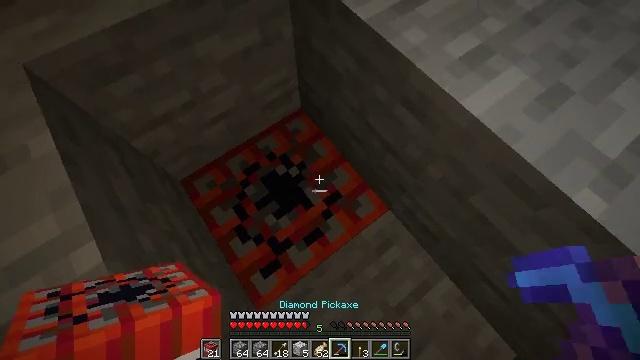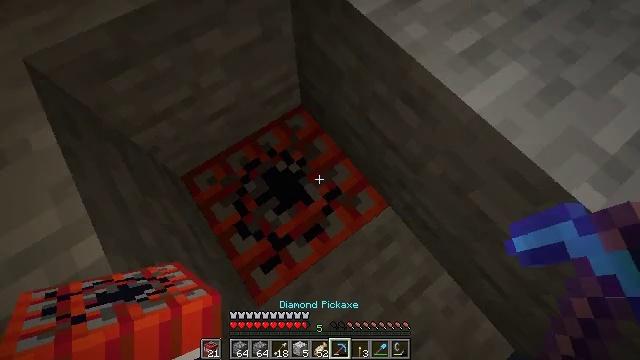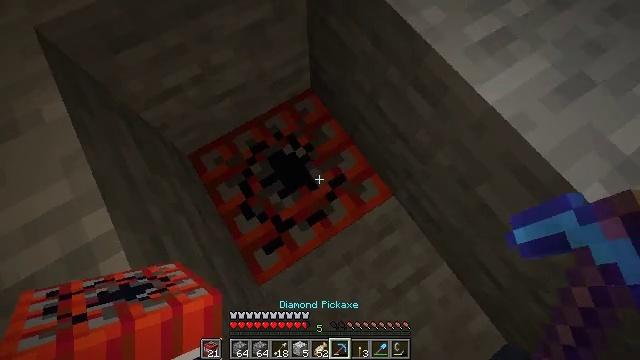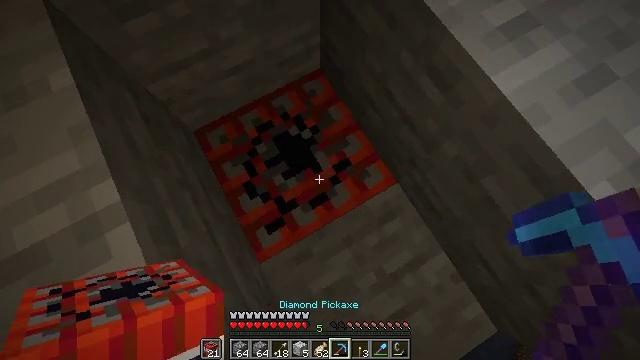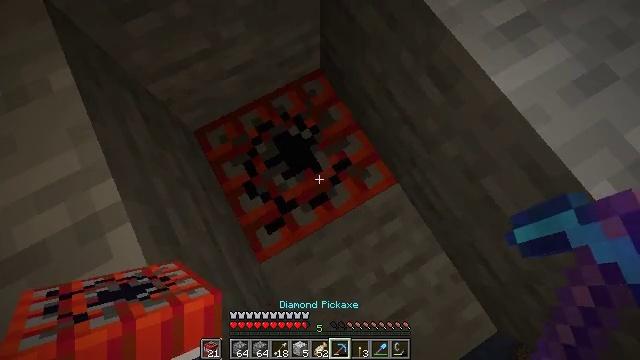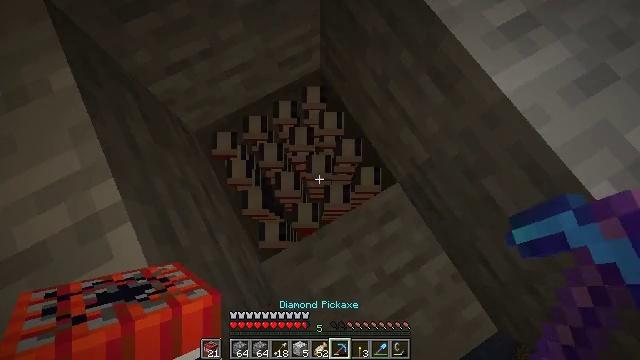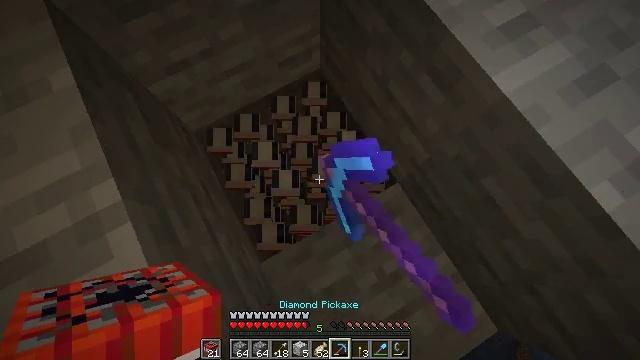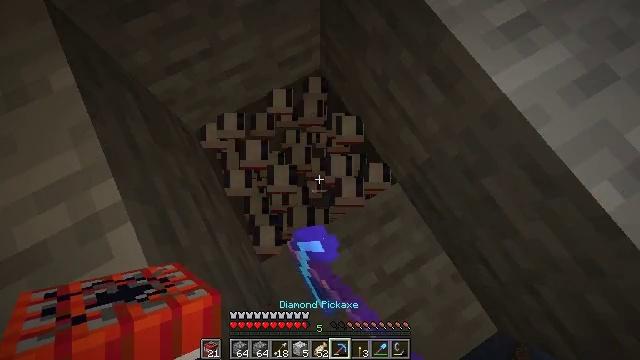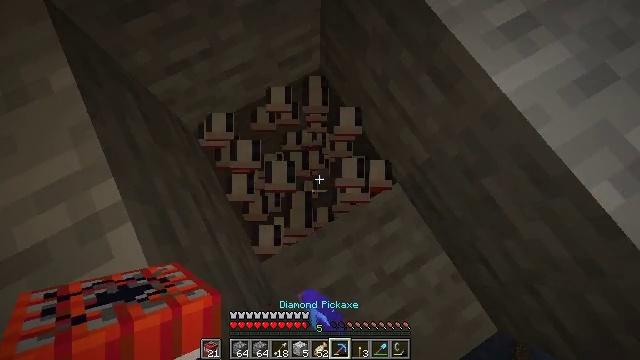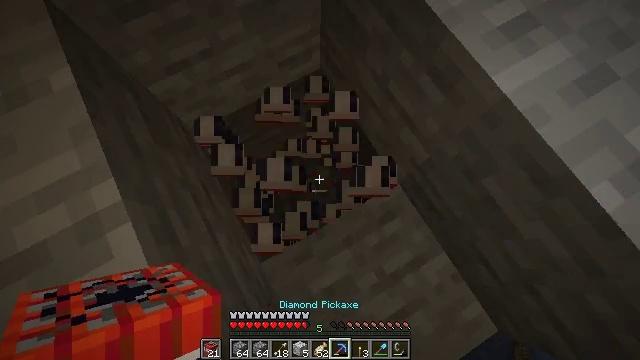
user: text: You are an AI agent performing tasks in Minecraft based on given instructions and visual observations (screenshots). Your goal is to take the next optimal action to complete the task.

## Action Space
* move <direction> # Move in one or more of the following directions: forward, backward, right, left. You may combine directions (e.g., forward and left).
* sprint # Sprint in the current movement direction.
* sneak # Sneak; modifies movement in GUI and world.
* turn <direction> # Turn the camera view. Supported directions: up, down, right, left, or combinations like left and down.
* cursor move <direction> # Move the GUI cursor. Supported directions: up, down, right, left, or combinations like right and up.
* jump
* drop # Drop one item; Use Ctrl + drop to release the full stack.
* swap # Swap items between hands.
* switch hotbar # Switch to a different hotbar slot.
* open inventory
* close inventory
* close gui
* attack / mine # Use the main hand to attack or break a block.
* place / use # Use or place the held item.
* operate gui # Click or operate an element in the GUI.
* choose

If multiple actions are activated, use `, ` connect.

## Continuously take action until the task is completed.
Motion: motion action
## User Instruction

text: Attack the TNT to mine it.
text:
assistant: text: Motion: no_op
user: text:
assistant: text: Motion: turn left and down
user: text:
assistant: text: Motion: turn left and down
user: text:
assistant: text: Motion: no_op
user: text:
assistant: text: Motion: attack / mine
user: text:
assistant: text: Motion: attack / mine
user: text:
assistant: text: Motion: no_op
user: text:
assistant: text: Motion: no_op
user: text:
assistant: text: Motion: no_op
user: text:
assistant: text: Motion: no_op